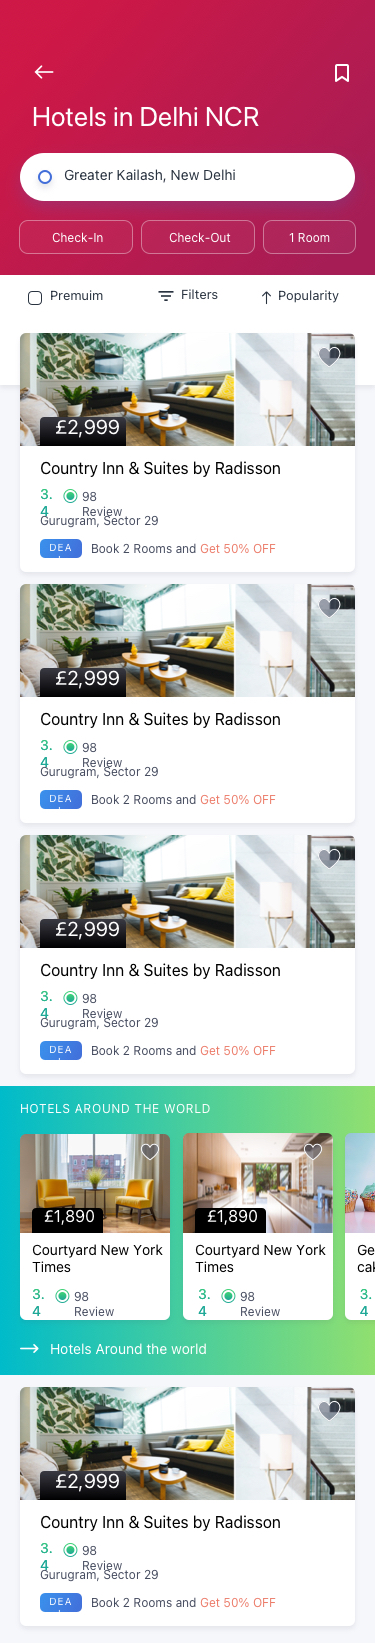
Text in this UI design:
1 Room
Filters

Popularity
Premuim
Check-Out
Check-In
Hotels in Delhi NCR
Greater Kailash, New Delhi
98 Review
3.4
Country Inn & Suites by Radisson
£2,999
Gurugram, Sector 29
Book 2 Rooms and Get 50% OFF
98 Review
3.4
Country Inn & Suites by Radisson
£2,999
Gurugram, Sector 29
Book 2 Rooms and Get 50% OFF
98 Review
3.4
Country Inn & Suites by Radisson
£2,999
Gurugram, Sector 29
Book 2 Rooms and Get 50% OFF
98 Review
3.4
Country Inn & Suites by Radisson
£2,999
Gurugram, Sector 29
Book 2 Rooms and Get 50% OFF
Hotels Around the world
Hotels Around the world
£1,890
98 Review
3.4
Courtyard New York Times
3.4
German chocolate cake
98 Review
3.4
£1,890
Courtyard New York Times